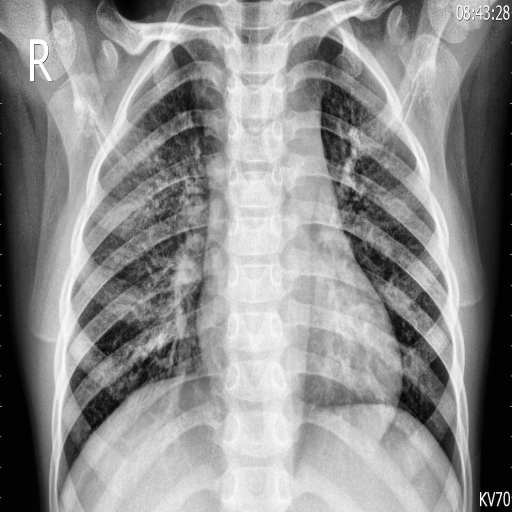
Finding: PNEUMONIA